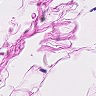
Metastatic tissue present: no